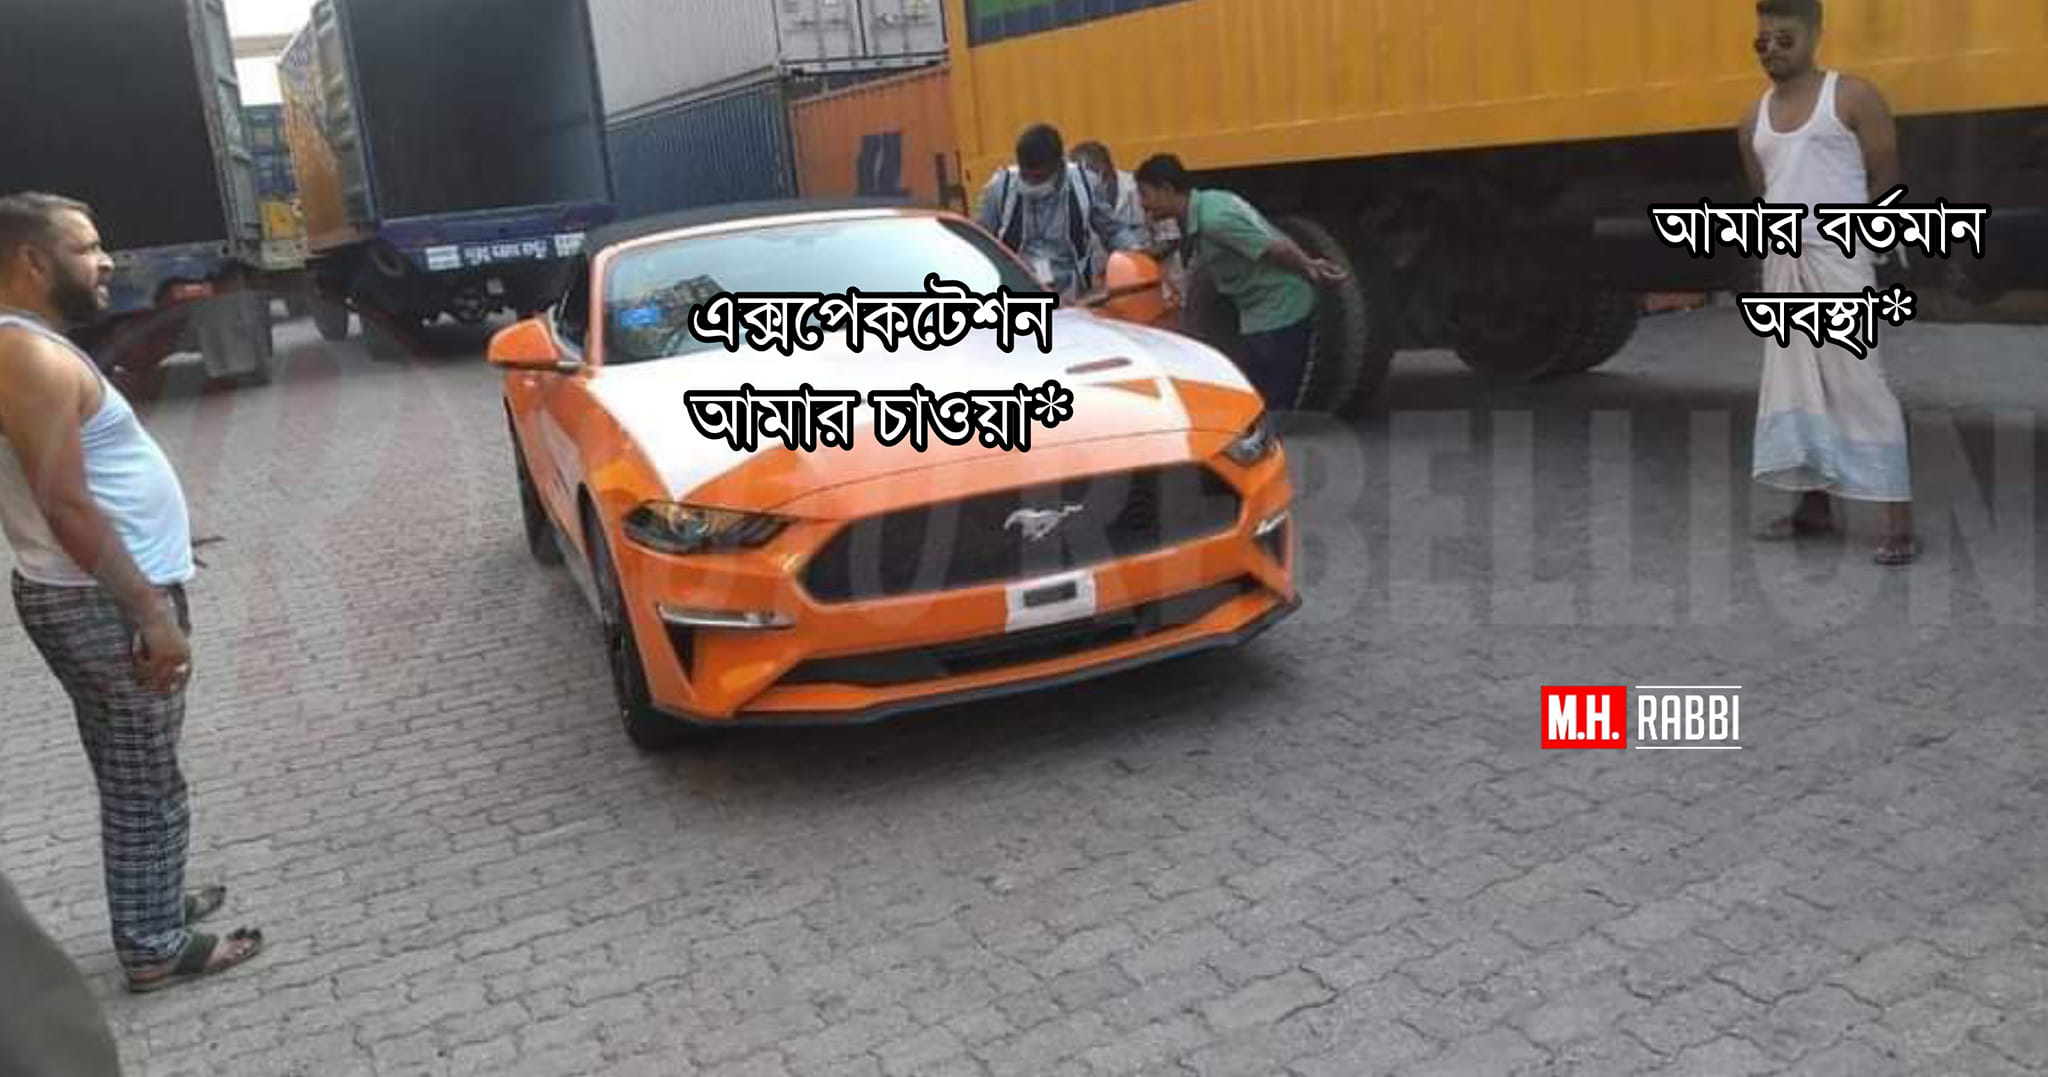
Caption: এক্সপেকটেশন আমার চাওয়া*    আমার বর্তমান অবস্থা*
Label: non-hate